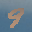
Label: 9